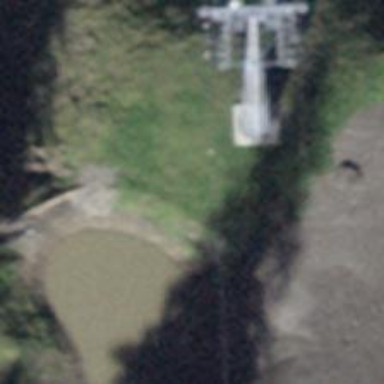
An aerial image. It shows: Pylon for aerialway.